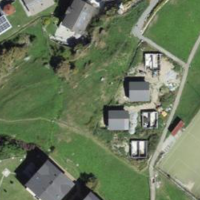
EUNIS habitat code: 55
Species observed at this site:
Silene dioica
Plantago major